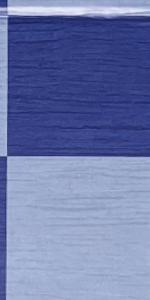
Label: Empty